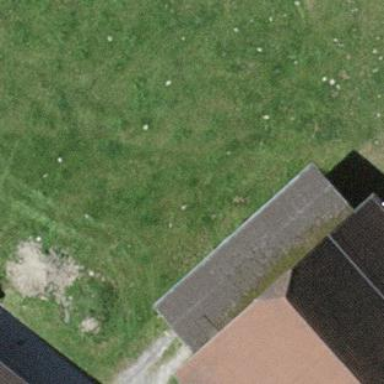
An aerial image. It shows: Part of building.